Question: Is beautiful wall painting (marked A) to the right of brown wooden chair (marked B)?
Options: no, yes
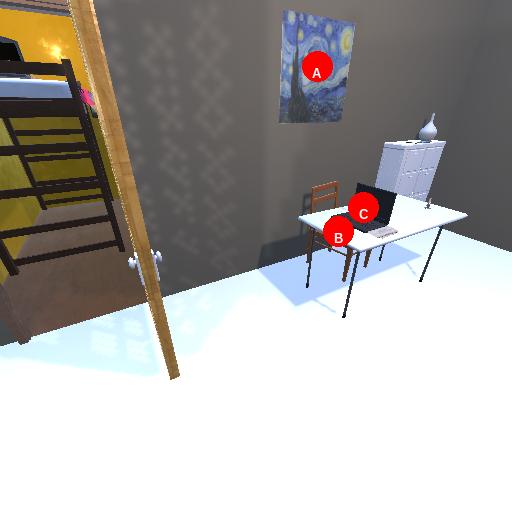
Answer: no